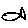
Label: fish